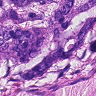
Metastatic tissue present: yes